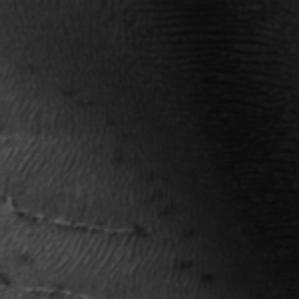
Label: frost